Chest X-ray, AP view. Patient: 50 years old, sex M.
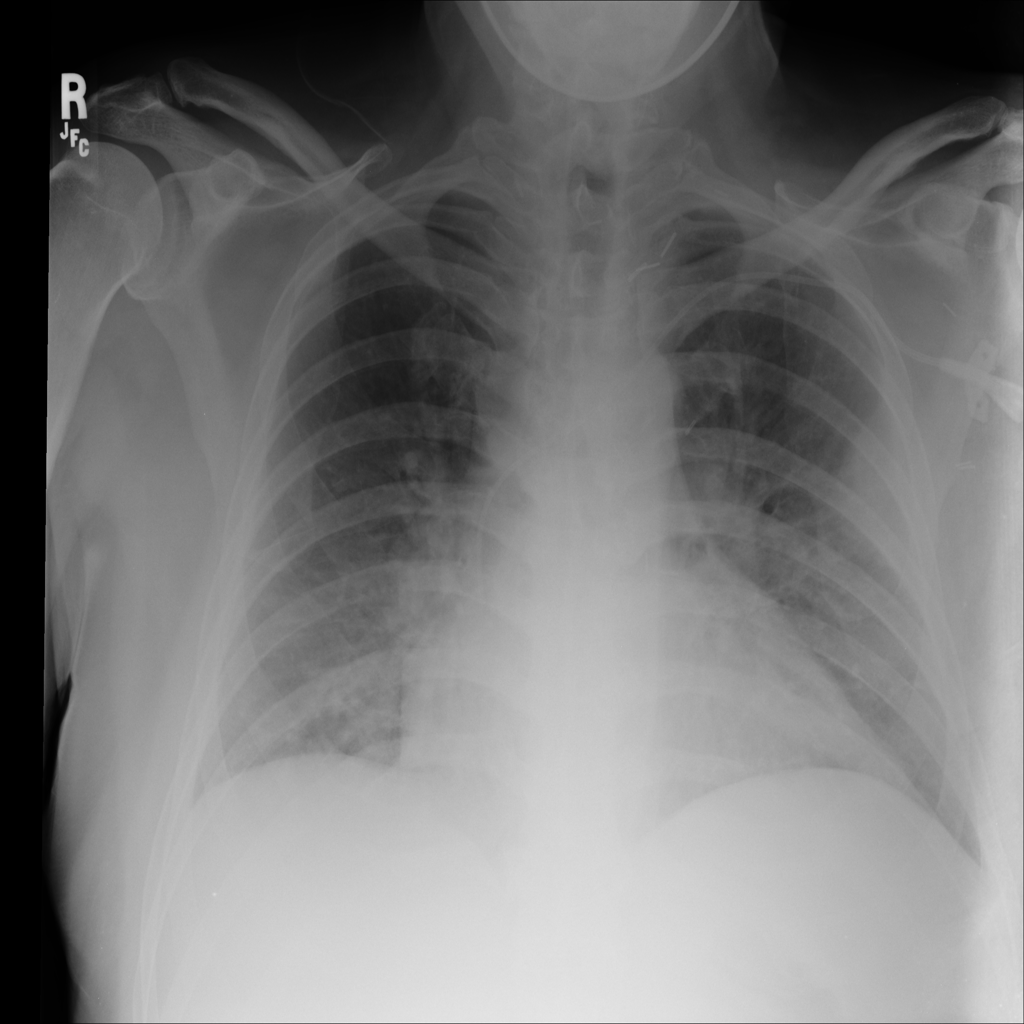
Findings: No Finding